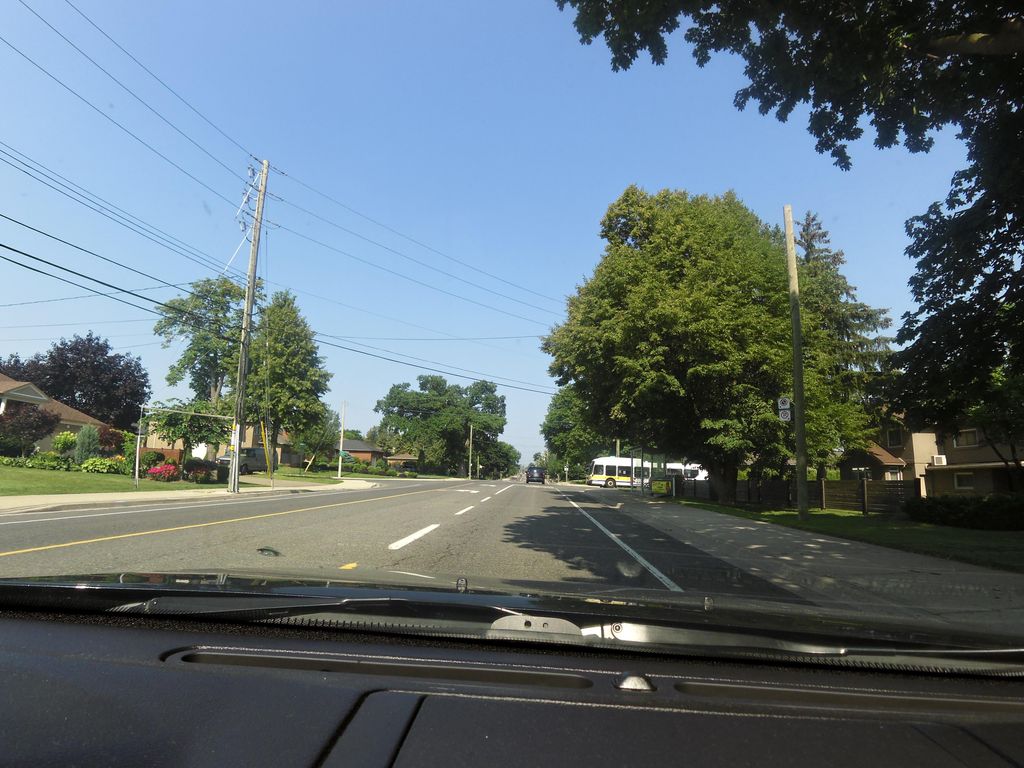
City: hamilton